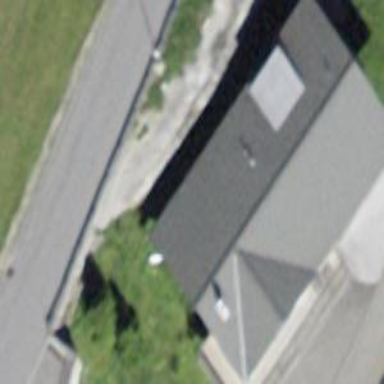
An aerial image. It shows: Building with tiled roof.